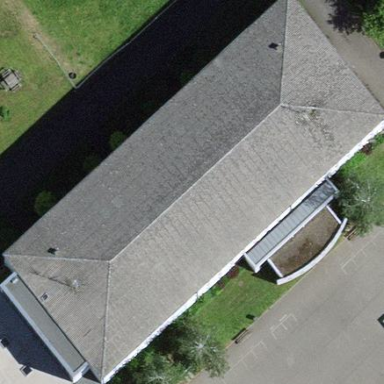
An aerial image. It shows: School building.